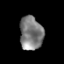
Tissue: prostate
Cell type: T cells
Senescence score: 0.3011
Nuclear area (px): 758
Mean DAPI intensity: 126.447